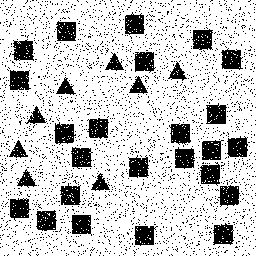
Squares: 24
Triangles: 8
Stars: 0
Total shapes: 32